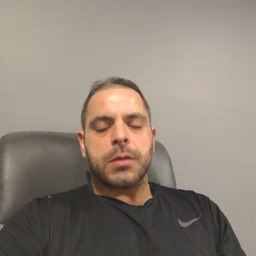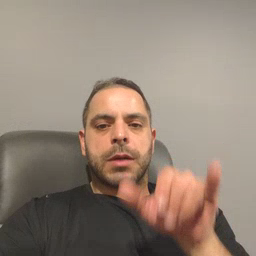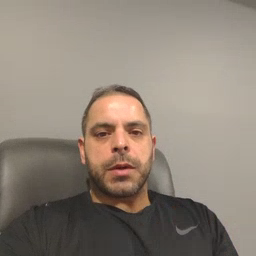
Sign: same